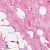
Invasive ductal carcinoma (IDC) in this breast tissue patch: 0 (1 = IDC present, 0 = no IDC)